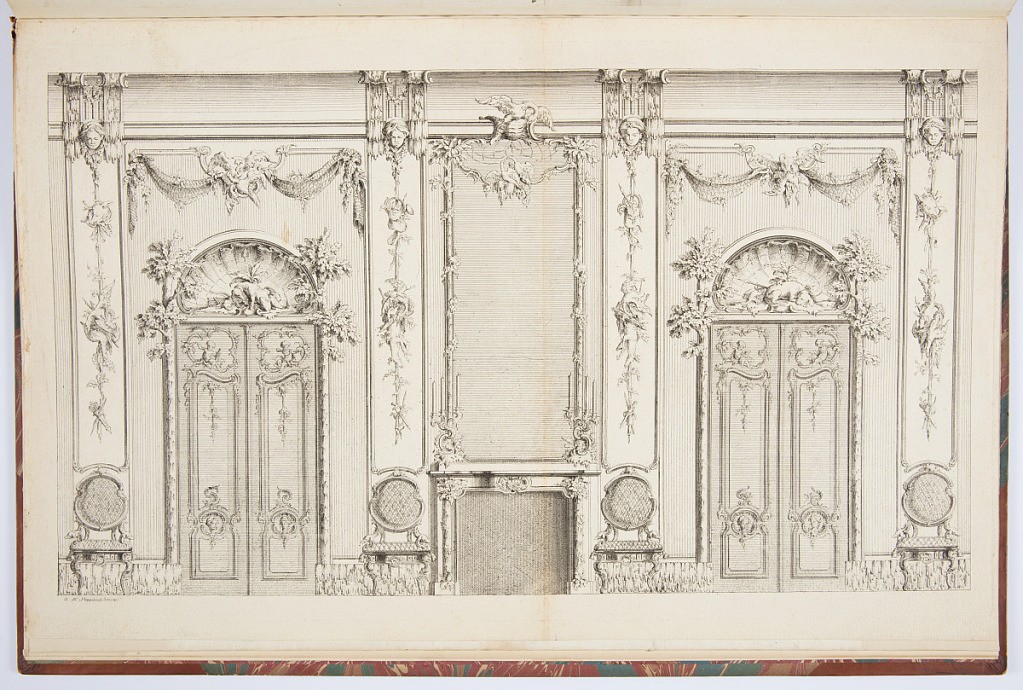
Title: Elevation of Interior Wall Decoration with Fireplace
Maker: Johann Michael Hoppenhaupt II, German, 1709–ca. 1778
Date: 1753
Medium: Etching and engraving on white laid paper
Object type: Print
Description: Elevation of an interior with a central chimneypiece with an overmantel mirror. On either side are sets of double doors; their transoms feature hunting dogs. The panels between the doors and mirror feature trophies with attributes of the hunt. The panels, door frames, chairs are all decorated with rocaille ornamentation. The plate is signed.